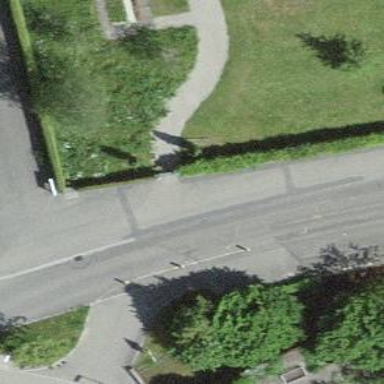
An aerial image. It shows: Residential road with opposite cycleway.